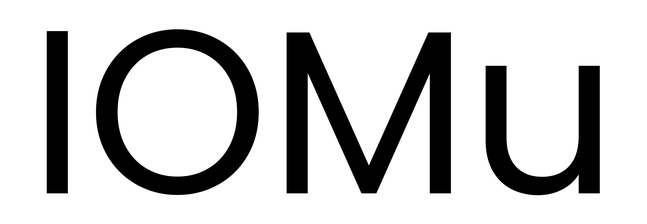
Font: Poppins-Regular